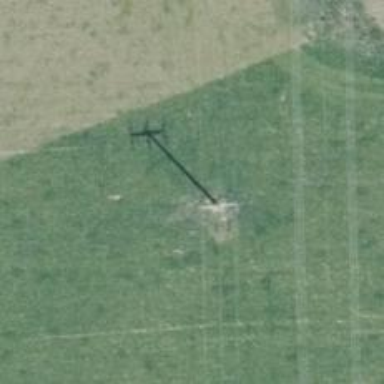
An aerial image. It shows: Hunting stand.